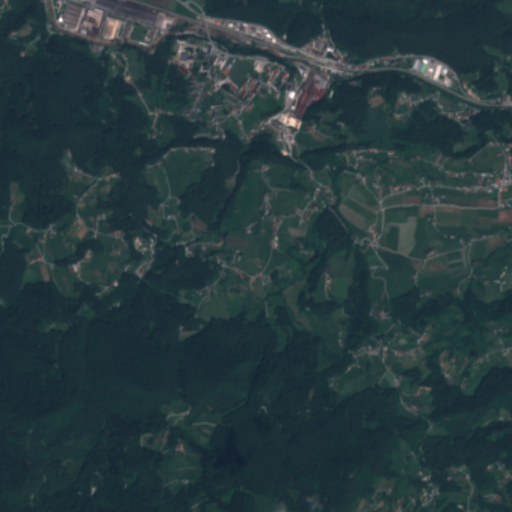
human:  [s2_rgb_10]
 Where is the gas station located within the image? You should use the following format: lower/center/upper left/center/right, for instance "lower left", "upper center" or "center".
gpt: The gas station is located in the upper center of the image.
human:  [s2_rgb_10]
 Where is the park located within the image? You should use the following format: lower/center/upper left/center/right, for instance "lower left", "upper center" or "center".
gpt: The park is located in the upper center of the image.
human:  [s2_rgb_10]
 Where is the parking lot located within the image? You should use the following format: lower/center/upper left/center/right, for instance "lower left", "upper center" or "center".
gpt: The parking lot is located in the upper center of the image.
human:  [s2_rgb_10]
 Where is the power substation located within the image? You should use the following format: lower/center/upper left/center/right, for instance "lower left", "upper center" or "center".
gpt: The power substation is located in the upper center of the image.
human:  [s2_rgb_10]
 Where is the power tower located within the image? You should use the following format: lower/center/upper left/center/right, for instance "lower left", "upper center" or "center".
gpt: The power tower is located in the upper center of the image.
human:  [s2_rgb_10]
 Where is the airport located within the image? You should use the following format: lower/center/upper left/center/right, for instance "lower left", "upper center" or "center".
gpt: There is no airport in the image.